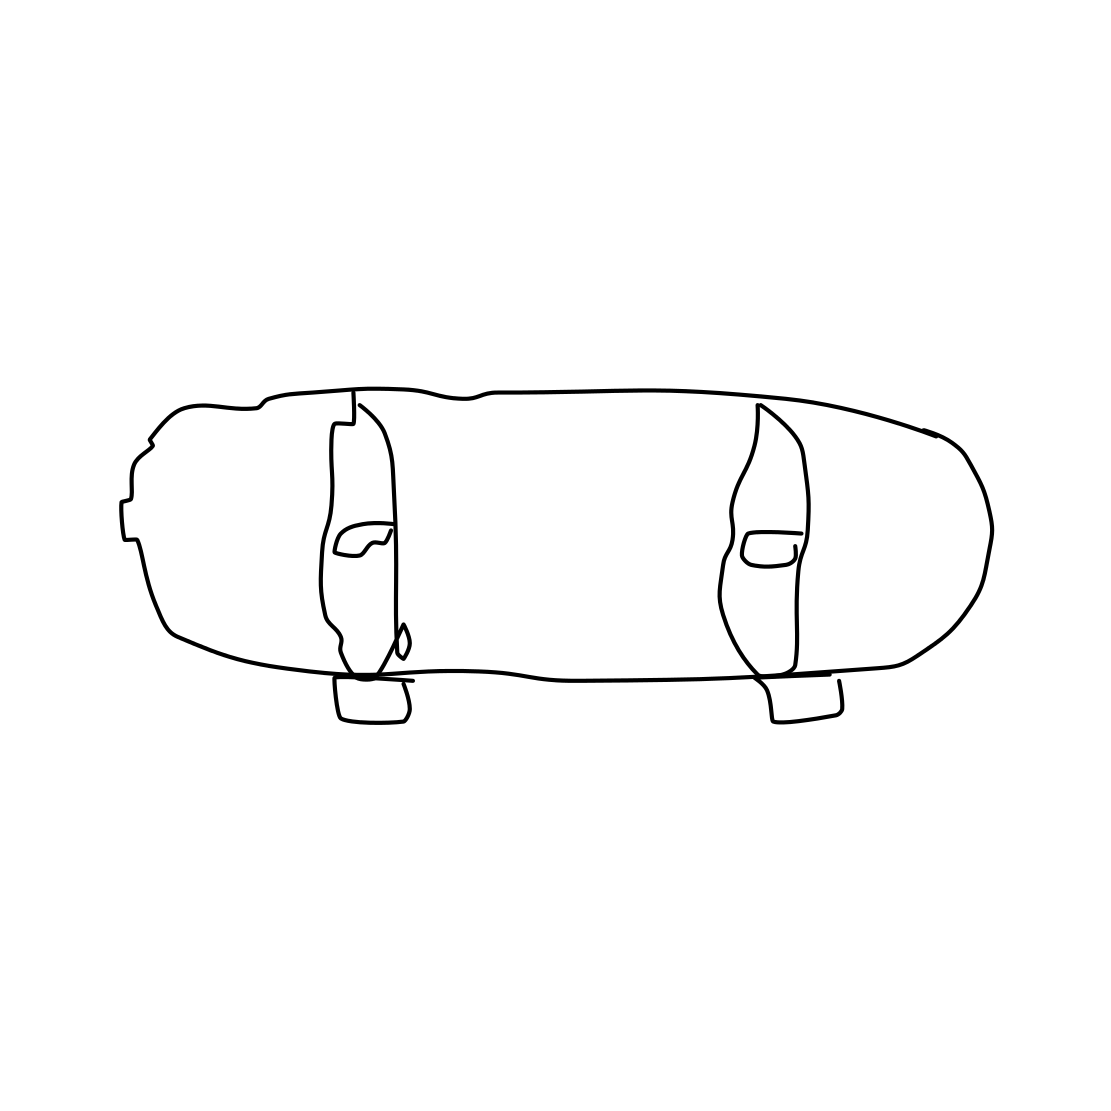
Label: skateboard